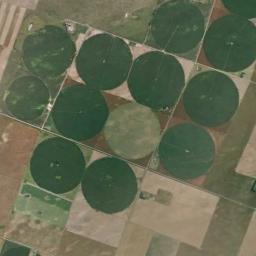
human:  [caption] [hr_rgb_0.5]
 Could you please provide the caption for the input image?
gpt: There are some green circle farmland and bare square farmland .

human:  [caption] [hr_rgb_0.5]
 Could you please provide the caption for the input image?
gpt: The circular farmland is divided into different areas .

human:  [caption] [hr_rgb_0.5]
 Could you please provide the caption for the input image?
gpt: Several dark green circular farmlands are neatly arranged on the ground .

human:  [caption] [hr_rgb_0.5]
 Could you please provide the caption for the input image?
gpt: Dozens of green, Neatly arranged circular farmland .

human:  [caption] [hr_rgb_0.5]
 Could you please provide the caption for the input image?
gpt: There are one dozen of green circular farmlands of the same size distributed neatly .